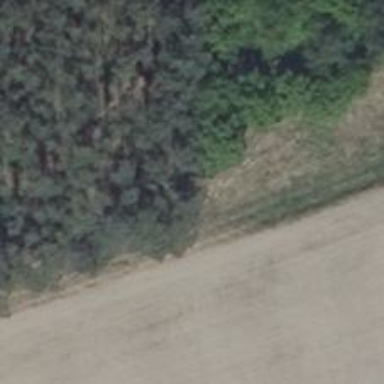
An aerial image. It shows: Hunting stand.